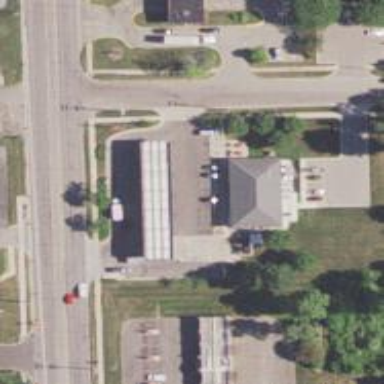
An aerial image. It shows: Convenience shop.